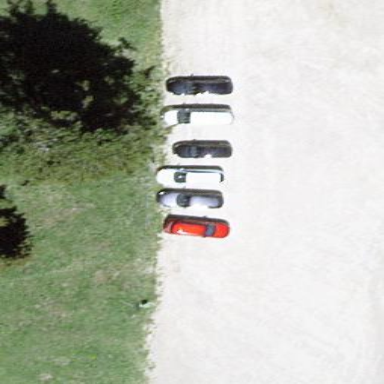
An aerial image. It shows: Parking area.